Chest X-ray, PA view. Patient: 47 years old, sex M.
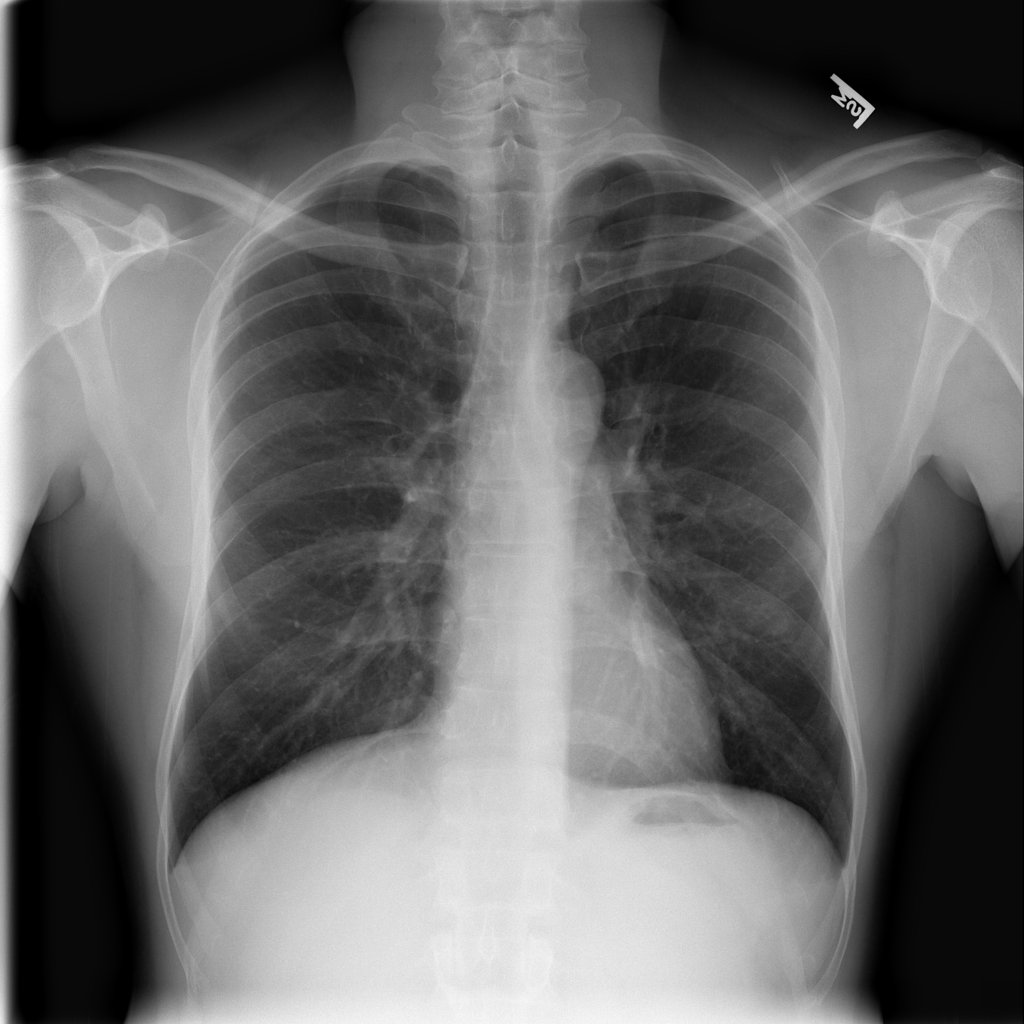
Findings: No Finding